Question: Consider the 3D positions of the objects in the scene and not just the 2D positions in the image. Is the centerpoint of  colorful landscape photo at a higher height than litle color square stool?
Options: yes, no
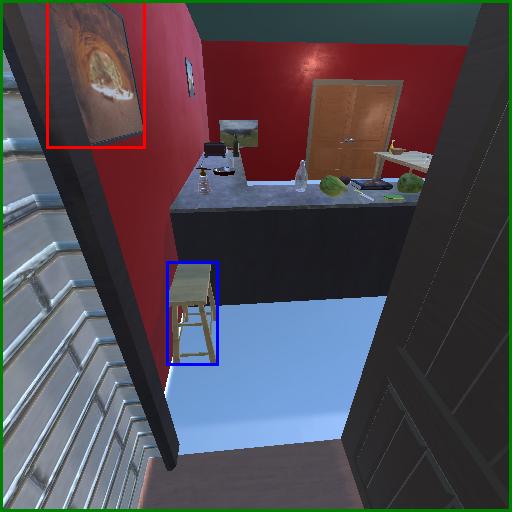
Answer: yes